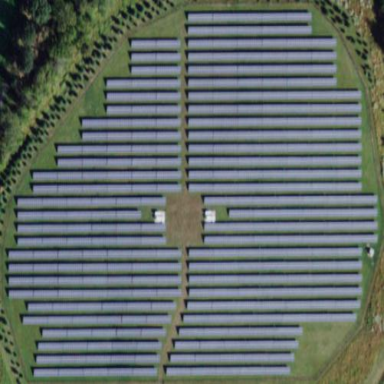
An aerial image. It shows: Solar power plant with photovoltaic solar panels surrounded by fence.